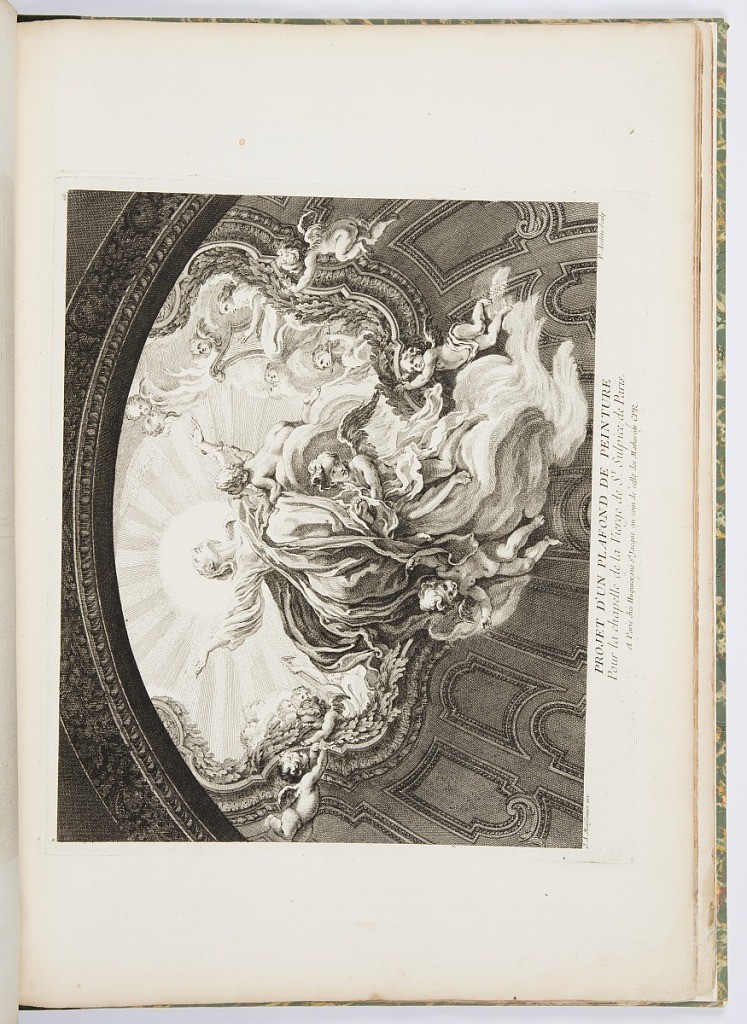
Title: Projet d'un Plafond de Peinture pour la Chapelle de la Vierge de St. Sulpice de Paris (Design for Painted Ceiling for the Chapel of the Virgin of St. Sulpice of Paris), plate 105, in Oeuvres de Juste-Aurèle Meissonnier (Works by Juste-Aurèle Meissonnier)
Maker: Juste-Aurèle Meissonnier, French, b. Italy, 1695–1750
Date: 1748
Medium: Engraving on white laid paper
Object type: Print
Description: Ceiling, with trompe l'oeil effect, depicting Virgin gazing skyward with sun and rays behind and arms extended, surrounded by winged figures and putti playing musical instruments.